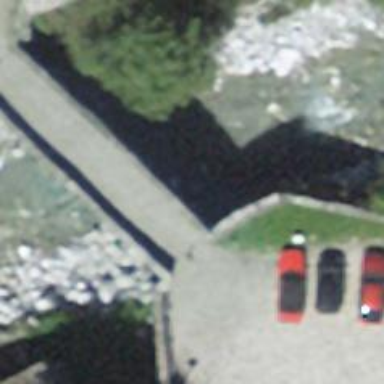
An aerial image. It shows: Footway bridge with unhewn cobblestone surface.